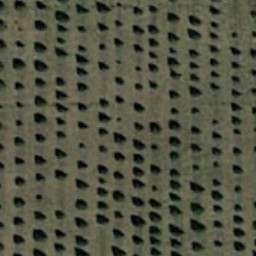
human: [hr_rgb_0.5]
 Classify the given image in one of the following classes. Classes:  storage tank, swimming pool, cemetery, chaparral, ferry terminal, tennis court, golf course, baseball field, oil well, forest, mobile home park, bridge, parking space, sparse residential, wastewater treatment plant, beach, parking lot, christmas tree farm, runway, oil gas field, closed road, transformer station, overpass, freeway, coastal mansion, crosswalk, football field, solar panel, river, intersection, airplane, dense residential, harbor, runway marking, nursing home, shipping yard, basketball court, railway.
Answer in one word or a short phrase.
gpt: christmas tree farm